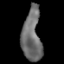
Tissue: lung
Cell type: Others
Senescence score: 0.1918
Nuclear area (px): 976
Mean DAPI intensity: 109.207